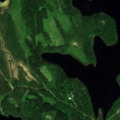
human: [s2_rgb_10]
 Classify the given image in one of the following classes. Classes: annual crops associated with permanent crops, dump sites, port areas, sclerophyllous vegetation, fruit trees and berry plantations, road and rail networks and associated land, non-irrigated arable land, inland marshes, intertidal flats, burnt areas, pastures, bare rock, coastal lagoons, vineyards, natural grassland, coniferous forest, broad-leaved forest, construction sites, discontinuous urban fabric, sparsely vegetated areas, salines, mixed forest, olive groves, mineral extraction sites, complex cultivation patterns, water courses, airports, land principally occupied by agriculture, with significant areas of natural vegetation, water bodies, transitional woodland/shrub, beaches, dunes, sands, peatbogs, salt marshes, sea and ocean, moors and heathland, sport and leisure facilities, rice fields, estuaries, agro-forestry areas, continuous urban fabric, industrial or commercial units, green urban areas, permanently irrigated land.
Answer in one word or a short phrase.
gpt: coniferous forest, mixed forest, water bodies